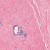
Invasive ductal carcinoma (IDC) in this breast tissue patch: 0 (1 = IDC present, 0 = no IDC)